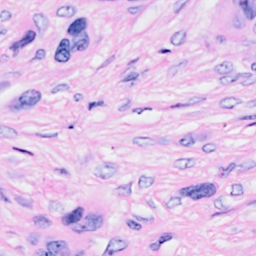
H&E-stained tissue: Breast